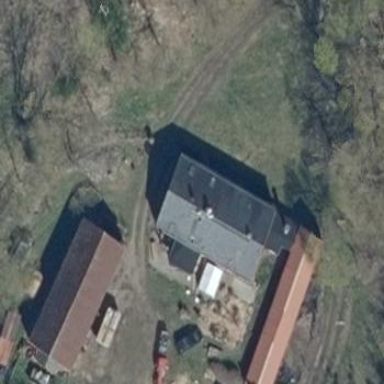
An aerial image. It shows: Simple house.